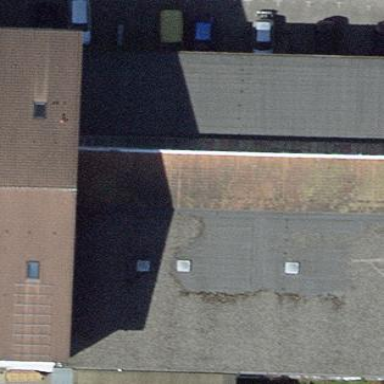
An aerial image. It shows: Building with flat roof.